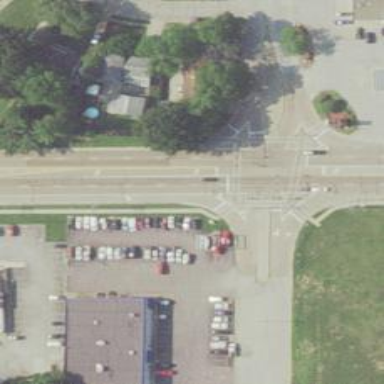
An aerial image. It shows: Crossing with line markings on the road.